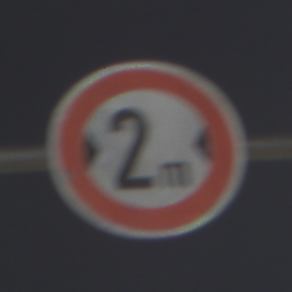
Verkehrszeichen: TatsaechlicheBreite2
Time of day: Night
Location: Outdoor (Urban)
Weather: PartlyCloudy
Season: NotSpecified
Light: Artificial